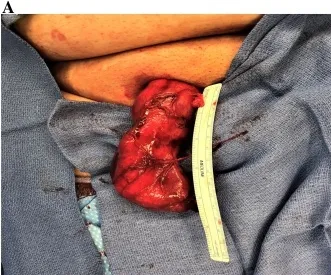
A: Right inguinal surgical approach with the spermatic cord lesion and right testicle in vivo.
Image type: medical_photograph (other_medical_photograph)